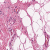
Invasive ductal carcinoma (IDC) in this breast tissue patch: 0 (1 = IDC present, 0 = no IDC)